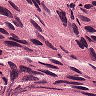
Metastatic tissue present: yes